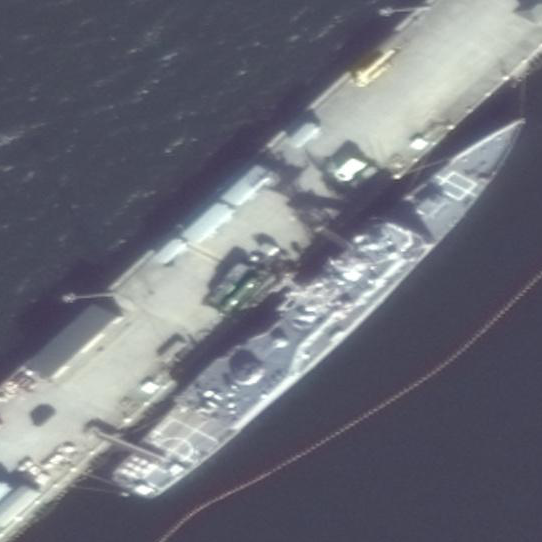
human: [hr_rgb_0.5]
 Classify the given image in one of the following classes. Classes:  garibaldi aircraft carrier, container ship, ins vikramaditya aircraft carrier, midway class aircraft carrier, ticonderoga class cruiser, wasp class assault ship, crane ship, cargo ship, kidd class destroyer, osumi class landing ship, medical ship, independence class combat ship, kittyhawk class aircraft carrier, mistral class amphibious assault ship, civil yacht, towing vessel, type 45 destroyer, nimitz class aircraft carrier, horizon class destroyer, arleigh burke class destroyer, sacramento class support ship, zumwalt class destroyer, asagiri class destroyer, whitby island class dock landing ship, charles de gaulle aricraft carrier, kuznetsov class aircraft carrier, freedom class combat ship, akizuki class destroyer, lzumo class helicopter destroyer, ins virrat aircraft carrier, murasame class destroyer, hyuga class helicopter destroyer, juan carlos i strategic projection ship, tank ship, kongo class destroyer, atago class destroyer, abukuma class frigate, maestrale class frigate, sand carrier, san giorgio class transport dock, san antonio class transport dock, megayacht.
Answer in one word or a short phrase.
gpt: Ticonderoga class cruiser